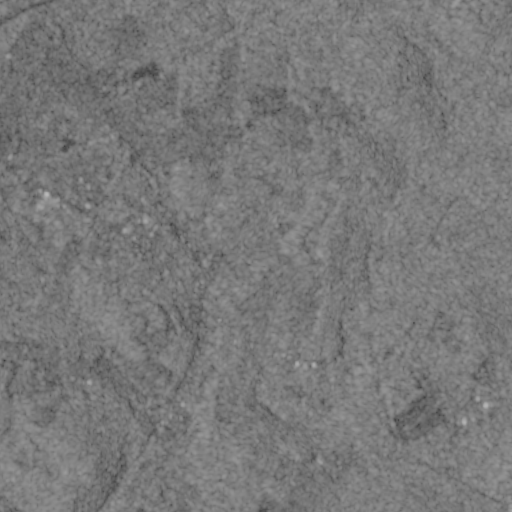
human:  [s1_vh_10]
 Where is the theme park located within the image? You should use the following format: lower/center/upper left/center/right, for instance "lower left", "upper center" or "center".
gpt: The theme park is located in the center left of the image.
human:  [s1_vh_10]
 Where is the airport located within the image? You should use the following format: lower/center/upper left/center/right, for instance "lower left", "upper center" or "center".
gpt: There is no airport in the image.

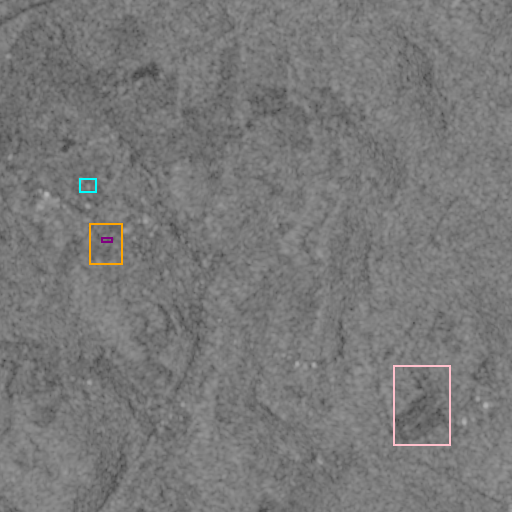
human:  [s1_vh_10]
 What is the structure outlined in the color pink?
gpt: The structure outlined in pink is a park.
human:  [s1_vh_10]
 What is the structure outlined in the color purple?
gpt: The structure outlined in purple is a parking lot.
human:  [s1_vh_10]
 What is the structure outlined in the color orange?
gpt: The structure outlined in orange is a theme park.
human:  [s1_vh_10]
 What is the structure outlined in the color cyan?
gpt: The structure outlined in cyan is a building.
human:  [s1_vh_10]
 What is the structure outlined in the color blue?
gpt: There is no blue outline.